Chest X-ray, PA view. Patient: 65 years old, sex M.
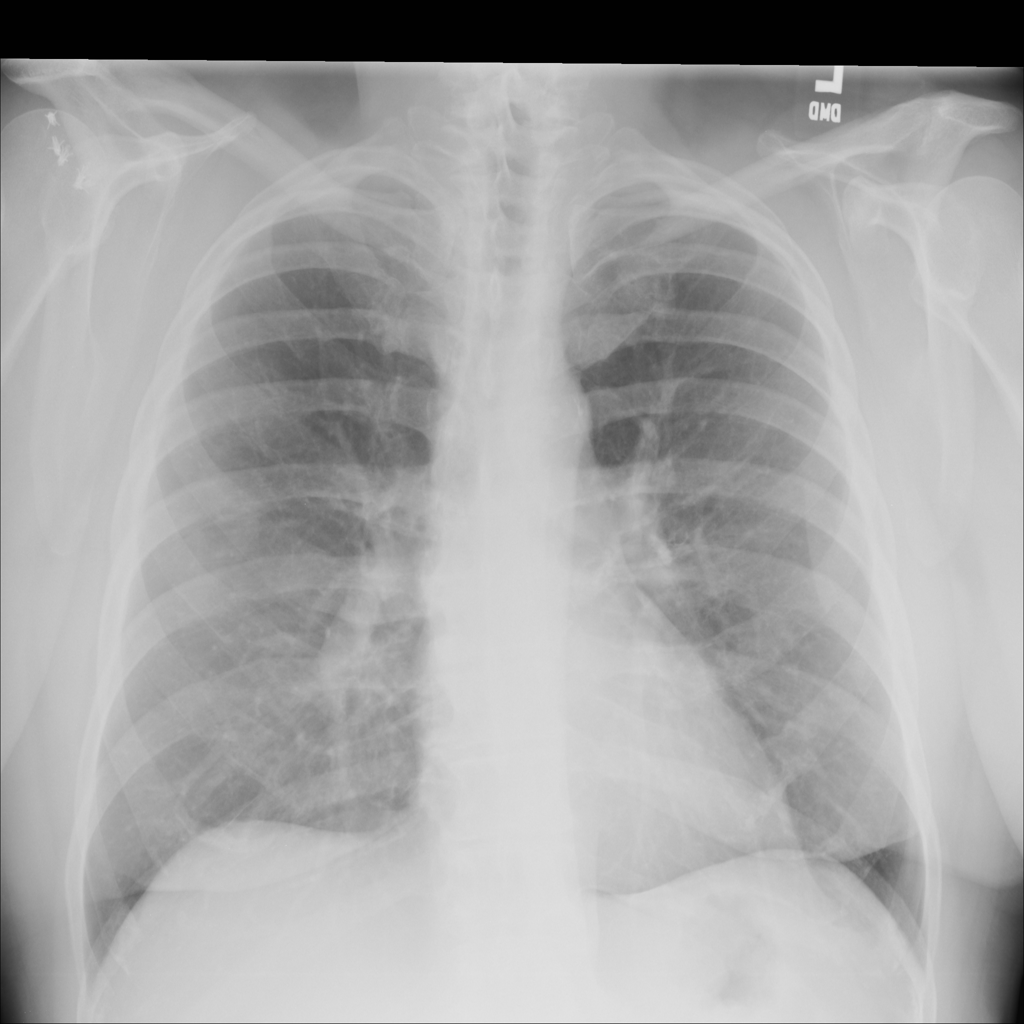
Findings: No Finding